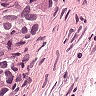
Metastatic tissue present: yes